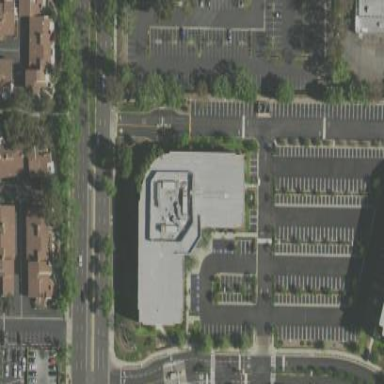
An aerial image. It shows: Commercial building.